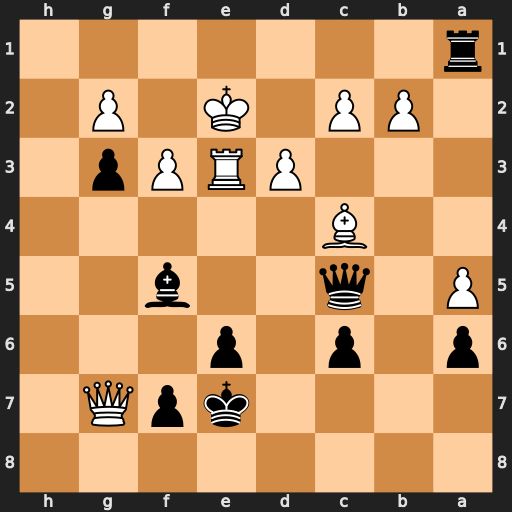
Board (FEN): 8/4kpQ1/p1p1p3/P1q2b2/2B5/3PRPp1/1PP1K1P1/r7
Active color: b
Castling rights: -
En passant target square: -
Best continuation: Re1+ Kxe1 Qxe3+